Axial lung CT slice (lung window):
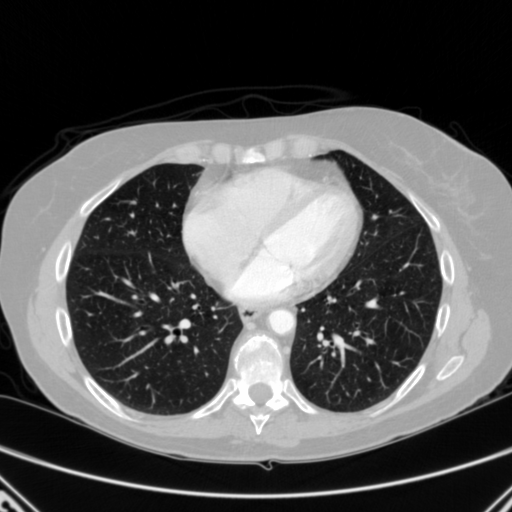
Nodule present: no